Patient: sex F, age 56
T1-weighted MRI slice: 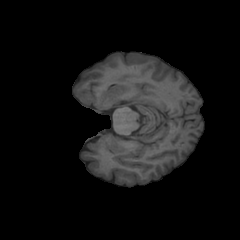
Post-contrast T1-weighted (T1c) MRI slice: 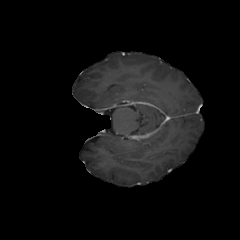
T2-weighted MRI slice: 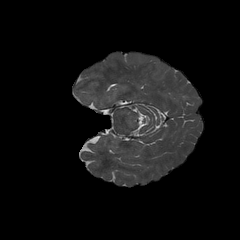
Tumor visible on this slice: no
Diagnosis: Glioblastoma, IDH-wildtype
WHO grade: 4